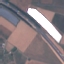
Land use / land cover class: Highway